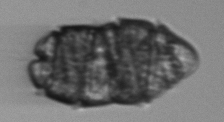
Label: Margalefidinium